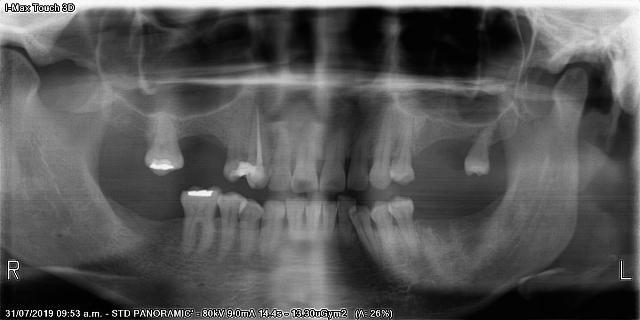
adult